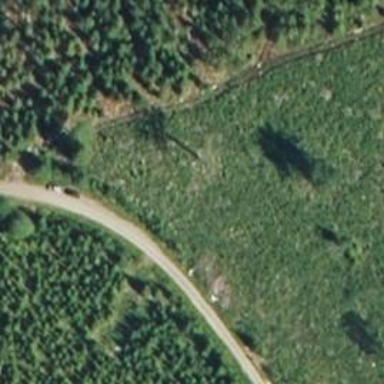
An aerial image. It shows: Well-maintained track road of grade 1.